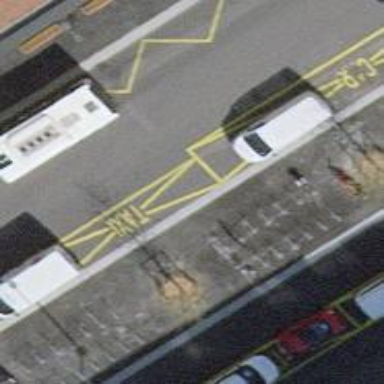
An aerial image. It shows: Bicycle parking area with stands.